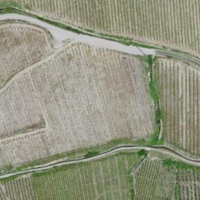
EUNIS habitat code: 40
Species observed at this site:
Convolvulus arvensis